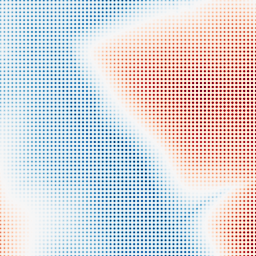
Category: trend_removal
Decomposition family: polynomial
Decomposition parameters: degree: 2
Upsampling method: sinc_hamming
Upsampling parameters: scale: 8
kernel_size: 4
Upsampling scale: 8